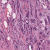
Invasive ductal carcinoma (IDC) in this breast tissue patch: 1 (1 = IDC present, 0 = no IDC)